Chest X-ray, AP view. Patient: 66 years old, sex M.
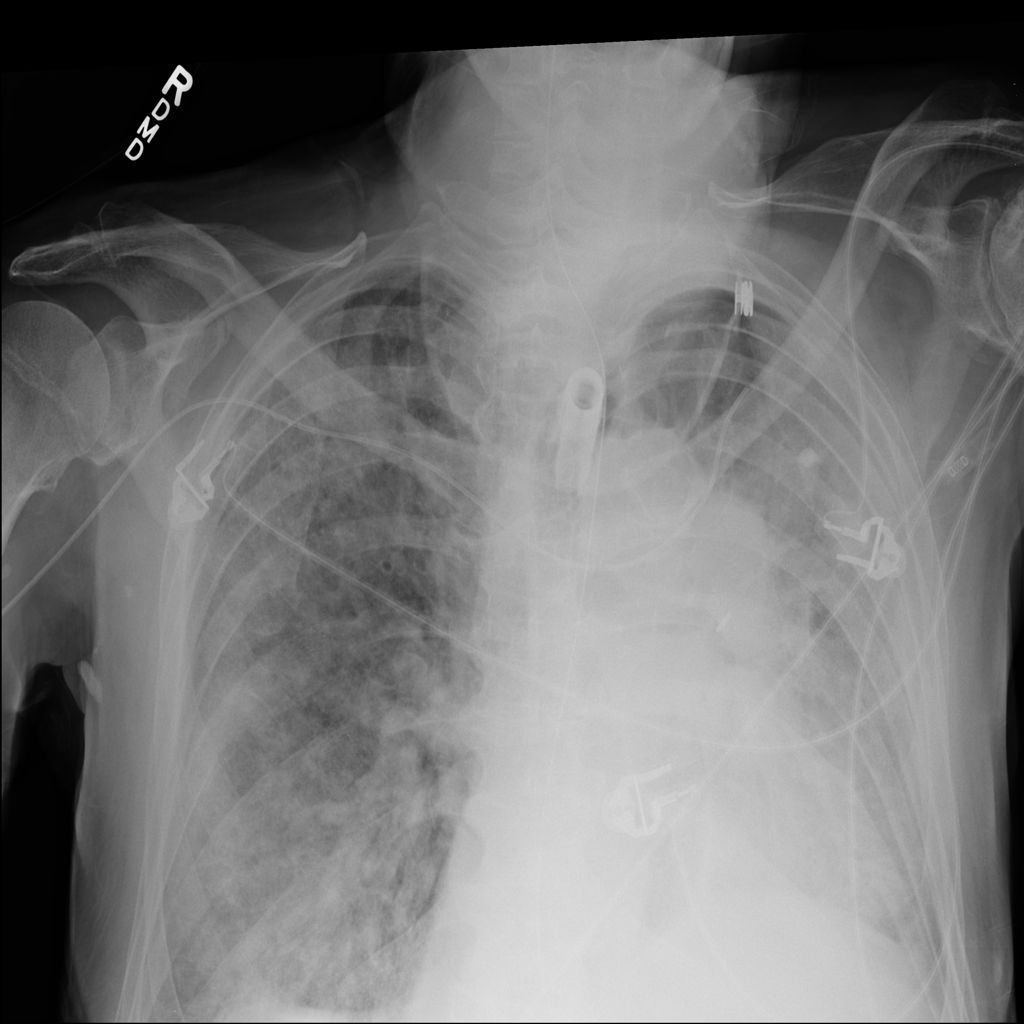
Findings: Edema, Pneumonia